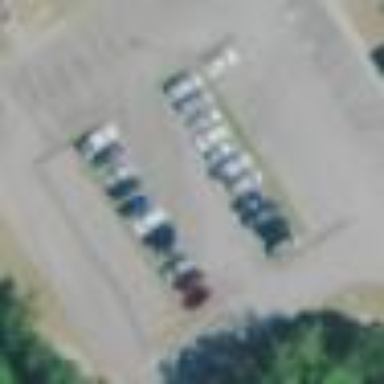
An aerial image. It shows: Road serving as parking aisle.